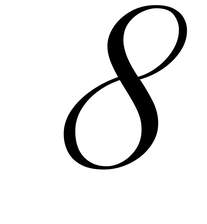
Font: PinyonScript-Regular